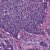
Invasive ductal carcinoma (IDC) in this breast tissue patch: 1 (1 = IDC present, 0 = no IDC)